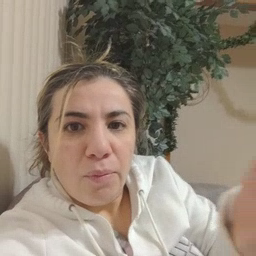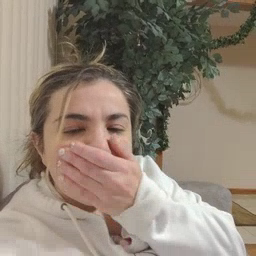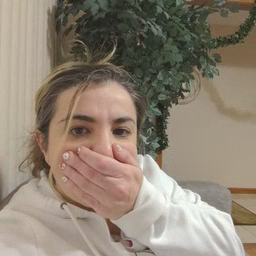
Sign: farm